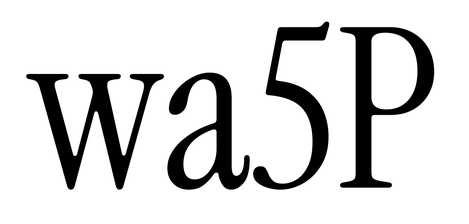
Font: InstrumentSerif-Regular